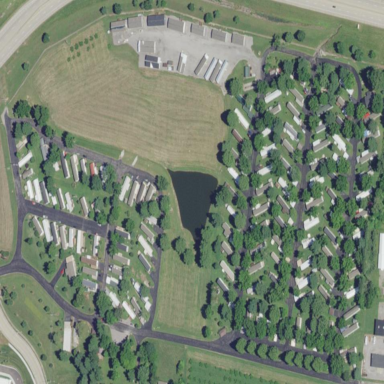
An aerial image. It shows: Residential area designated as trailer park.